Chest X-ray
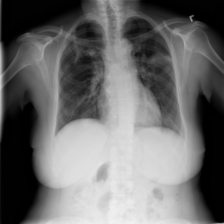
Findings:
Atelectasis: negative
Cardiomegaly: negative
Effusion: negative
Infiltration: negative
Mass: negative
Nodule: negative
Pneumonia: negative
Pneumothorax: positive
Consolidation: negative
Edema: negative
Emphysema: negative
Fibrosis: negative
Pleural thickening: negative
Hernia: negative